Aerial crown-view tile of a tropical tree (Barro Colorado Island, Panama), acquired 20250616:
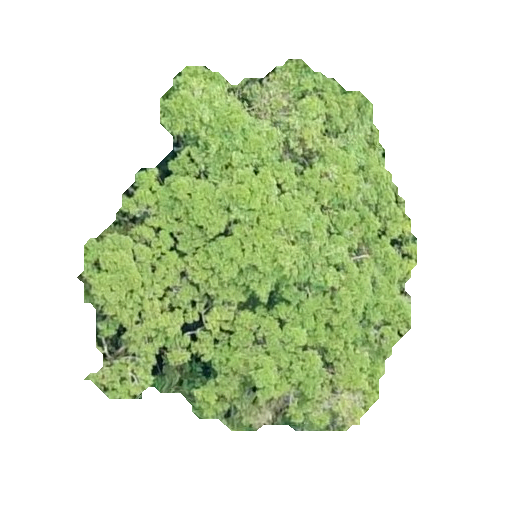
Species: Brosimum alicastrum
GBIF accepted scientific name: Brosimum alicastrum
Crown area: 134.28 m²